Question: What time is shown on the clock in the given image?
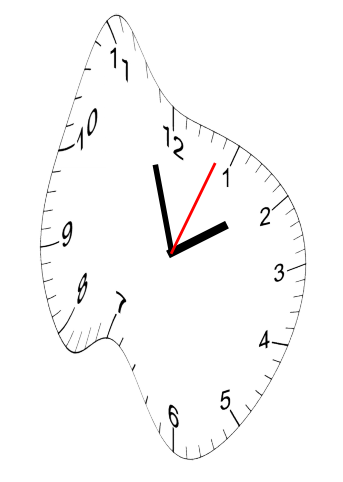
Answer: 01:57:04